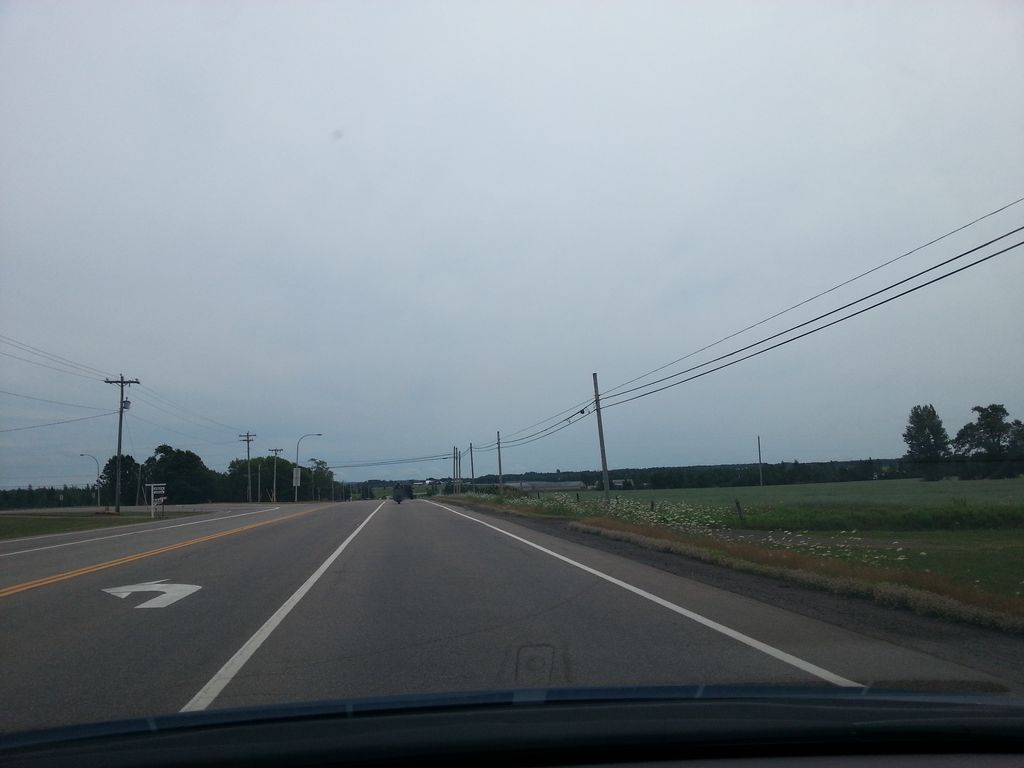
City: charlottetown